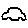
Label: car